Question: I have upgraded to OSX Server 3.2.1, and I have added my repository in XCode account preferences.
Our git repository is hosted on a TFS server (as my company mostly works with Microsoft systems).
I access TFS server via HTTPS.
Now, I can add the repository, it prompts for credentials which I supply, and the repository is added successfully.
I configure the project by Source Code -> Project Name - Branch -> Configure Project
after which I can checkout the code via Source Code menu successfully.
However when I create a bot via Product -> Create Bot, I select a schema and a server and give the bot a name. XCode then tries to verify the settings and fails with the following:

I have accessed the repository via a browser using the same credentials. It seems that for some reason, XCode just doesn't deal well with the credentials.
Any idea of how to fix this?
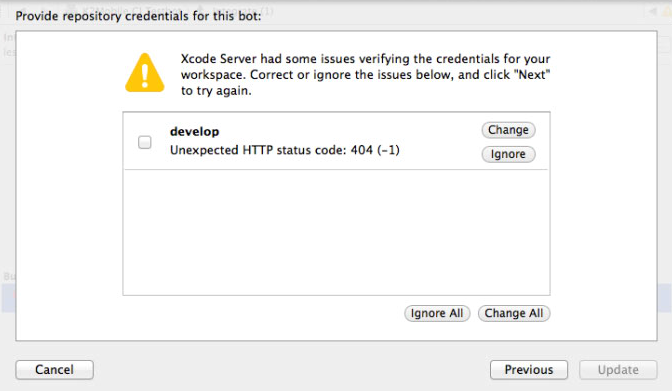
Answer: I seem to have found the solution.
The Unexpected HTTP status code: 404 (-1) isn't directly related to failing auth.
The authentication is successful, but now the location of the 'develop' branch cannot be found by the repository.
The reason is that our repository is located inside an on-premises TFS implementation that contains spaces in the repository name.
For some reason, Xcode can do a checkout of the code with no problems whatsoever, but the Xcode bots cannot handle a repository name / URL that contains spaces.
Also, TFS does not allow you to change a repository name. So we solved this particular issue by using Charles to do URL Rewriting on the request. That seems to have solved the problem.
Thanks!